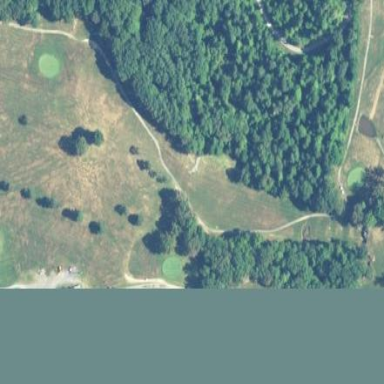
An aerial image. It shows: Golf course surrounded by greenery.